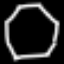
Label: octagon